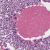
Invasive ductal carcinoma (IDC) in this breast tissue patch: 0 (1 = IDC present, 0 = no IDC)